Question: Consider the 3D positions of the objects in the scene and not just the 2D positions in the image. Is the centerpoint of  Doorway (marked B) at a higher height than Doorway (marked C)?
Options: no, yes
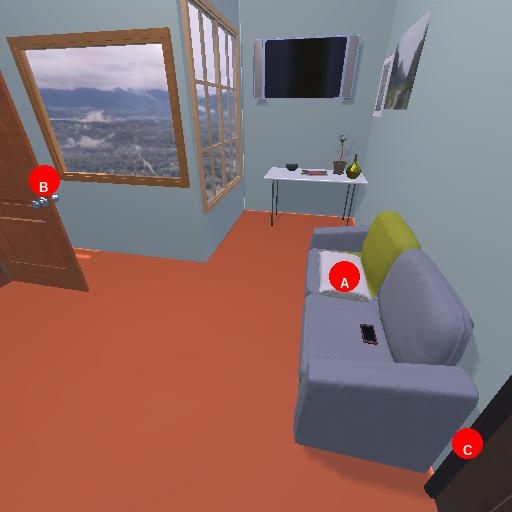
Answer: no